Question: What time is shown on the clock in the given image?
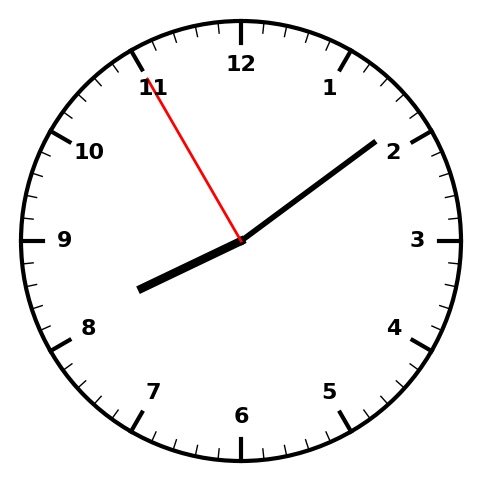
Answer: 08:08:55